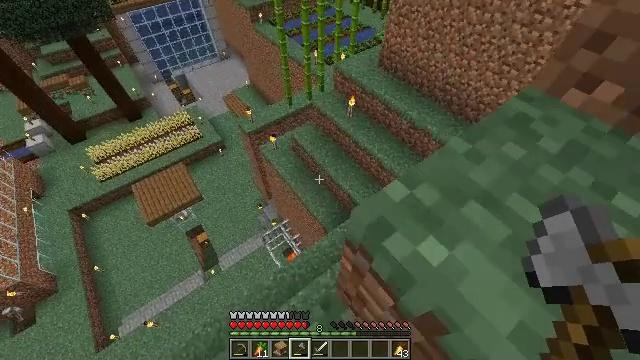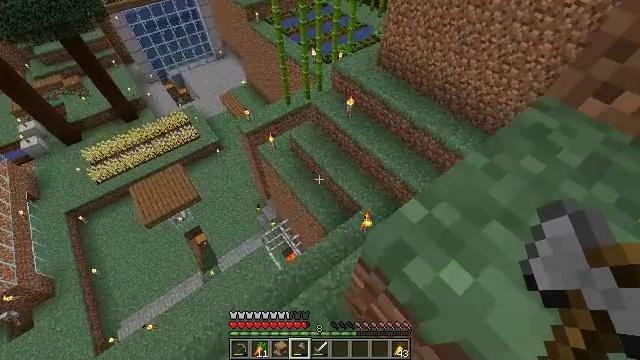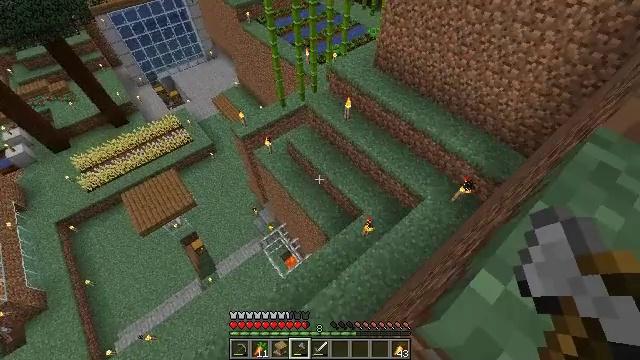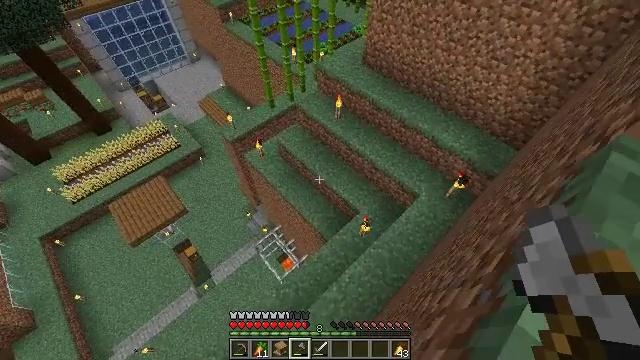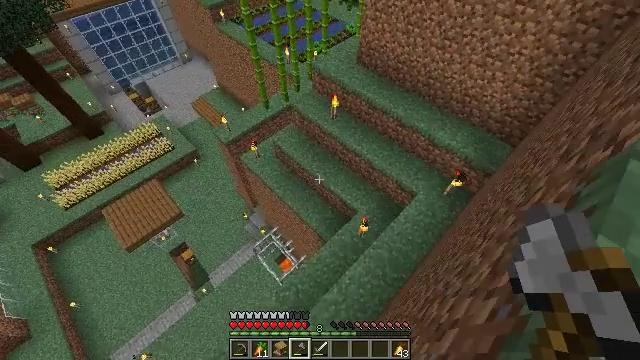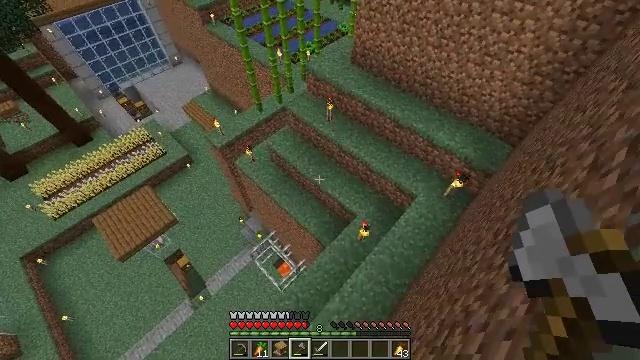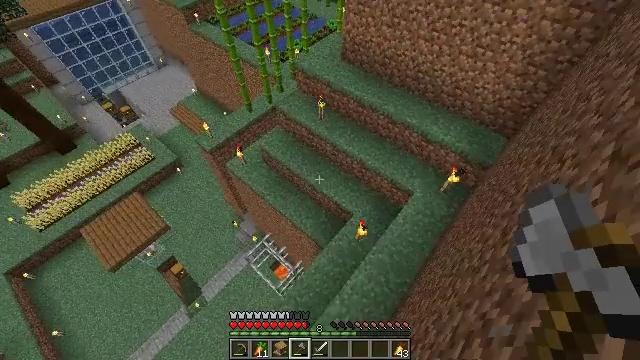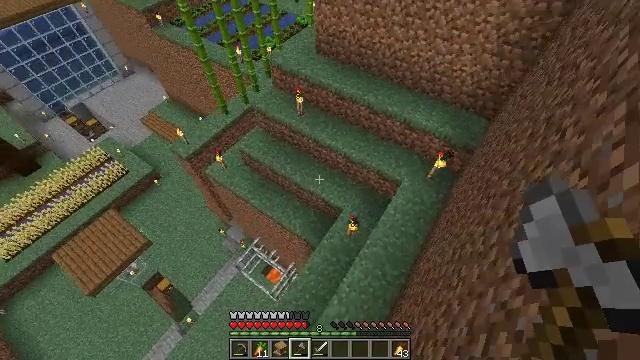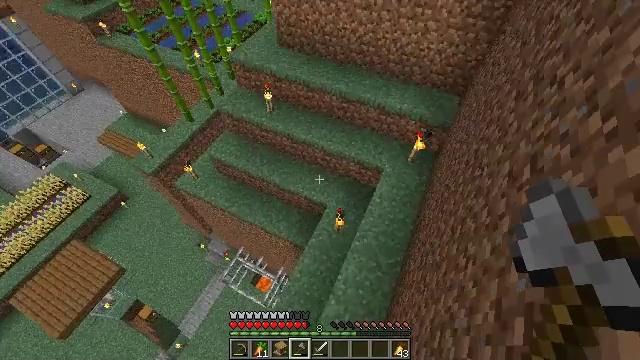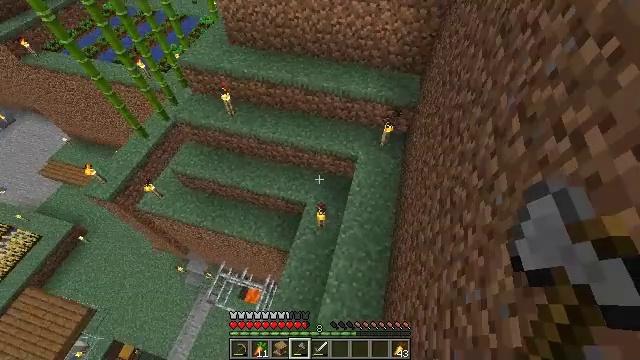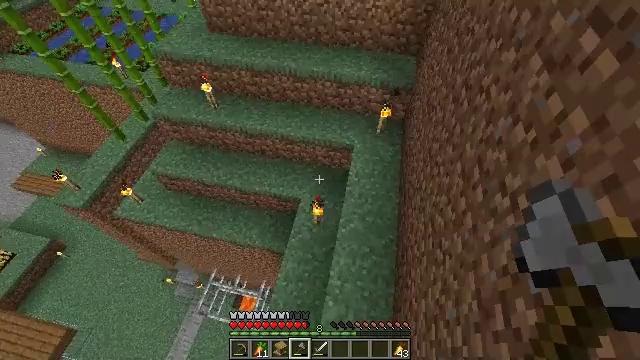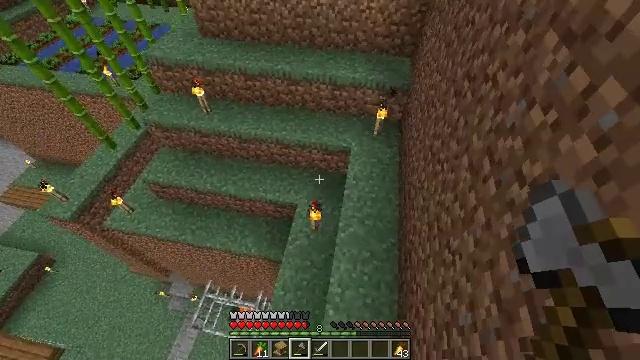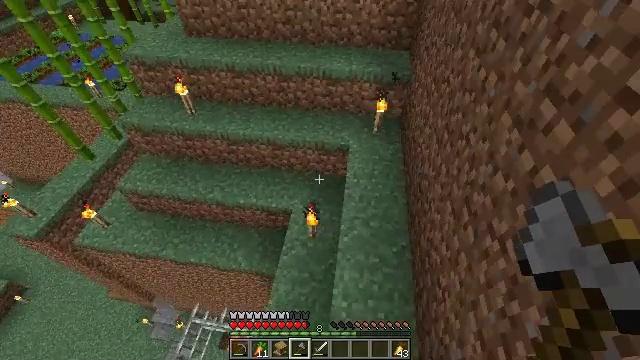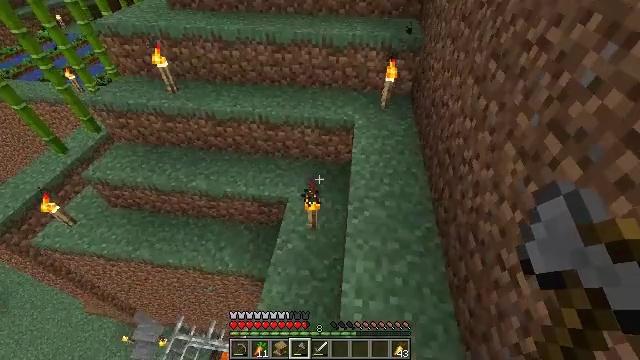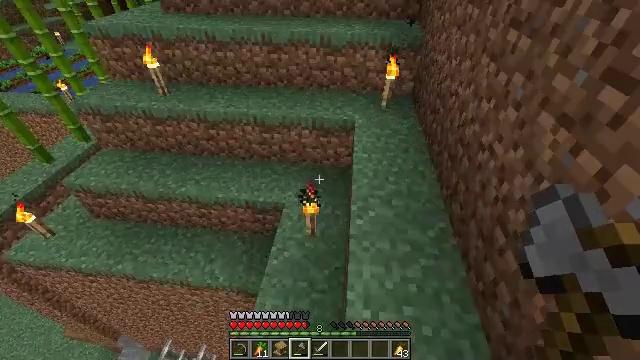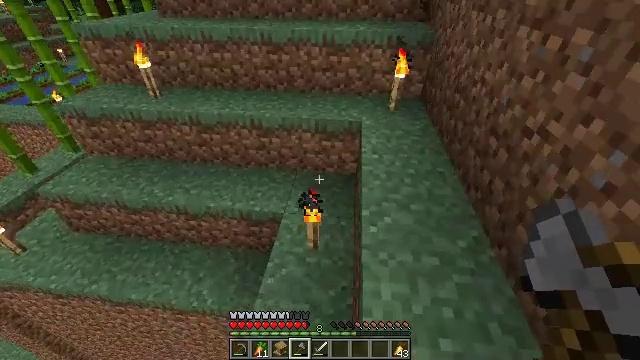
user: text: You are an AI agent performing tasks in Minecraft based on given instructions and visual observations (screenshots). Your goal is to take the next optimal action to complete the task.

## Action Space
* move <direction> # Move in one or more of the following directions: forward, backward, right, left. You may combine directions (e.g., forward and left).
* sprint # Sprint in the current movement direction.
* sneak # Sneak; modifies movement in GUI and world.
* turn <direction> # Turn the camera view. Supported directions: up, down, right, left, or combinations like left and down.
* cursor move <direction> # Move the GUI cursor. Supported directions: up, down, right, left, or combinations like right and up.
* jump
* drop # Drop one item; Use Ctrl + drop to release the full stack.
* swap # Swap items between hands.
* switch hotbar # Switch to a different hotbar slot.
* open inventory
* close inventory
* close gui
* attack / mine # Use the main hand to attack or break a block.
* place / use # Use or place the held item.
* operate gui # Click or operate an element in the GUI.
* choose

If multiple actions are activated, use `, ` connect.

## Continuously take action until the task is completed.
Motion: motion action
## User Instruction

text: Mine bamboo with your hand.
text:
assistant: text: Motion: move forward
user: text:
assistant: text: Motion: move forward, turn right
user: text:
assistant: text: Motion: move forward, turn right
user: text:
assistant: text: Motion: move forward, turn right
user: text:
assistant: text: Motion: move forward, turn right
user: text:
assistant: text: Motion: turn right
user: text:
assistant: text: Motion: turn right
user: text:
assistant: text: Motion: turn right
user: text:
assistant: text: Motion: turn right
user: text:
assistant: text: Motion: turn right
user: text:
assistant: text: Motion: turn right and up
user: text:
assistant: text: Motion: move forward, turn right and up
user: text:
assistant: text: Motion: move forward, turn up
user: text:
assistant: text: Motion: move forward, turn up
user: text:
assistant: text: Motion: move forward, turn up
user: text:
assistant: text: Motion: move forward, turn up
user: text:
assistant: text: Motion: move forward, sprint, turn left and up
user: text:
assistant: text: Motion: move forward, sprint, turn left and up
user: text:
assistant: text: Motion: move forward, sprint, turn left and up
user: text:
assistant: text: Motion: move forward, sprint, turn left and up
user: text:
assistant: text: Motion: move forward, turn left and up
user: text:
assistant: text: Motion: move forward, turn left and up
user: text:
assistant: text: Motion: move forward, turn left
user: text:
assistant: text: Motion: move forward, turn left
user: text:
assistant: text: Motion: move forward, turn left
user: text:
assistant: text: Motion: move forward, turn left
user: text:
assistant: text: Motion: move forward, sprint, turn left and up
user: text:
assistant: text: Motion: move forward, sprint, turn left
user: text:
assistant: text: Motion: move forward, sprint
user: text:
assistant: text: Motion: move forward, sprint